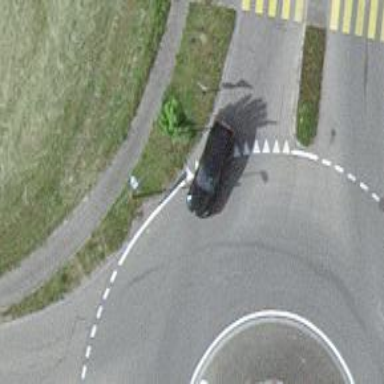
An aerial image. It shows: Road with "give way" sign.